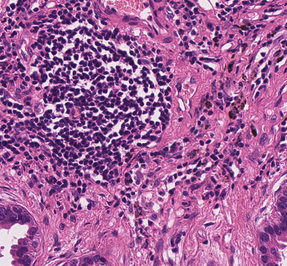
Tumor epithelial tissue: yes
Tumor-associated stroma tissue: yes
Normal tissue: no